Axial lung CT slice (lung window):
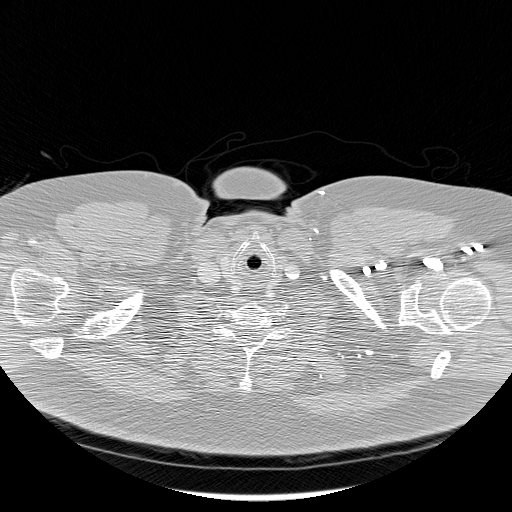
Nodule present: no